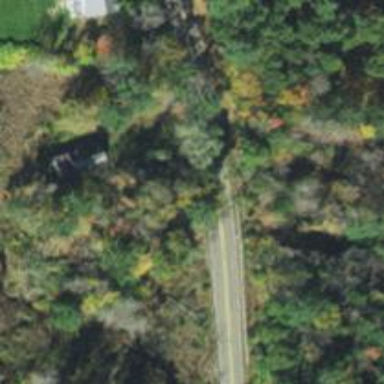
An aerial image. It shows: Culvert tunnel.